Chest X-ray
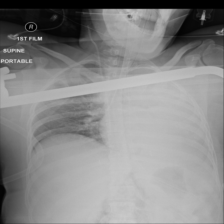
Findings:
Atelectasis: negative
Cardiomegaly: negative
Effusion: negative
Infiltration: negative
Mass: negative
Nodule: negative
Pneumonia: negative
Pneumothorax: negative
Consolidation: negative
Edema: negative
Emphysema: negative
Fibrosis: negative
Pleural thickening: negative
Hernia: negative